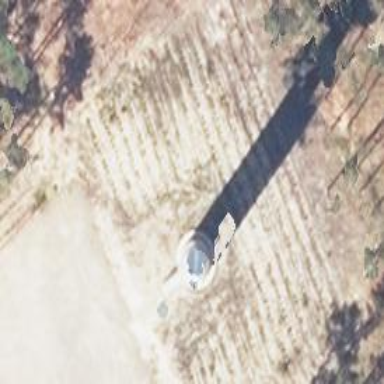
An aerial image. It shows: Wind generator with horizontal axis. The generator is wind turbine.